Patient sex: M
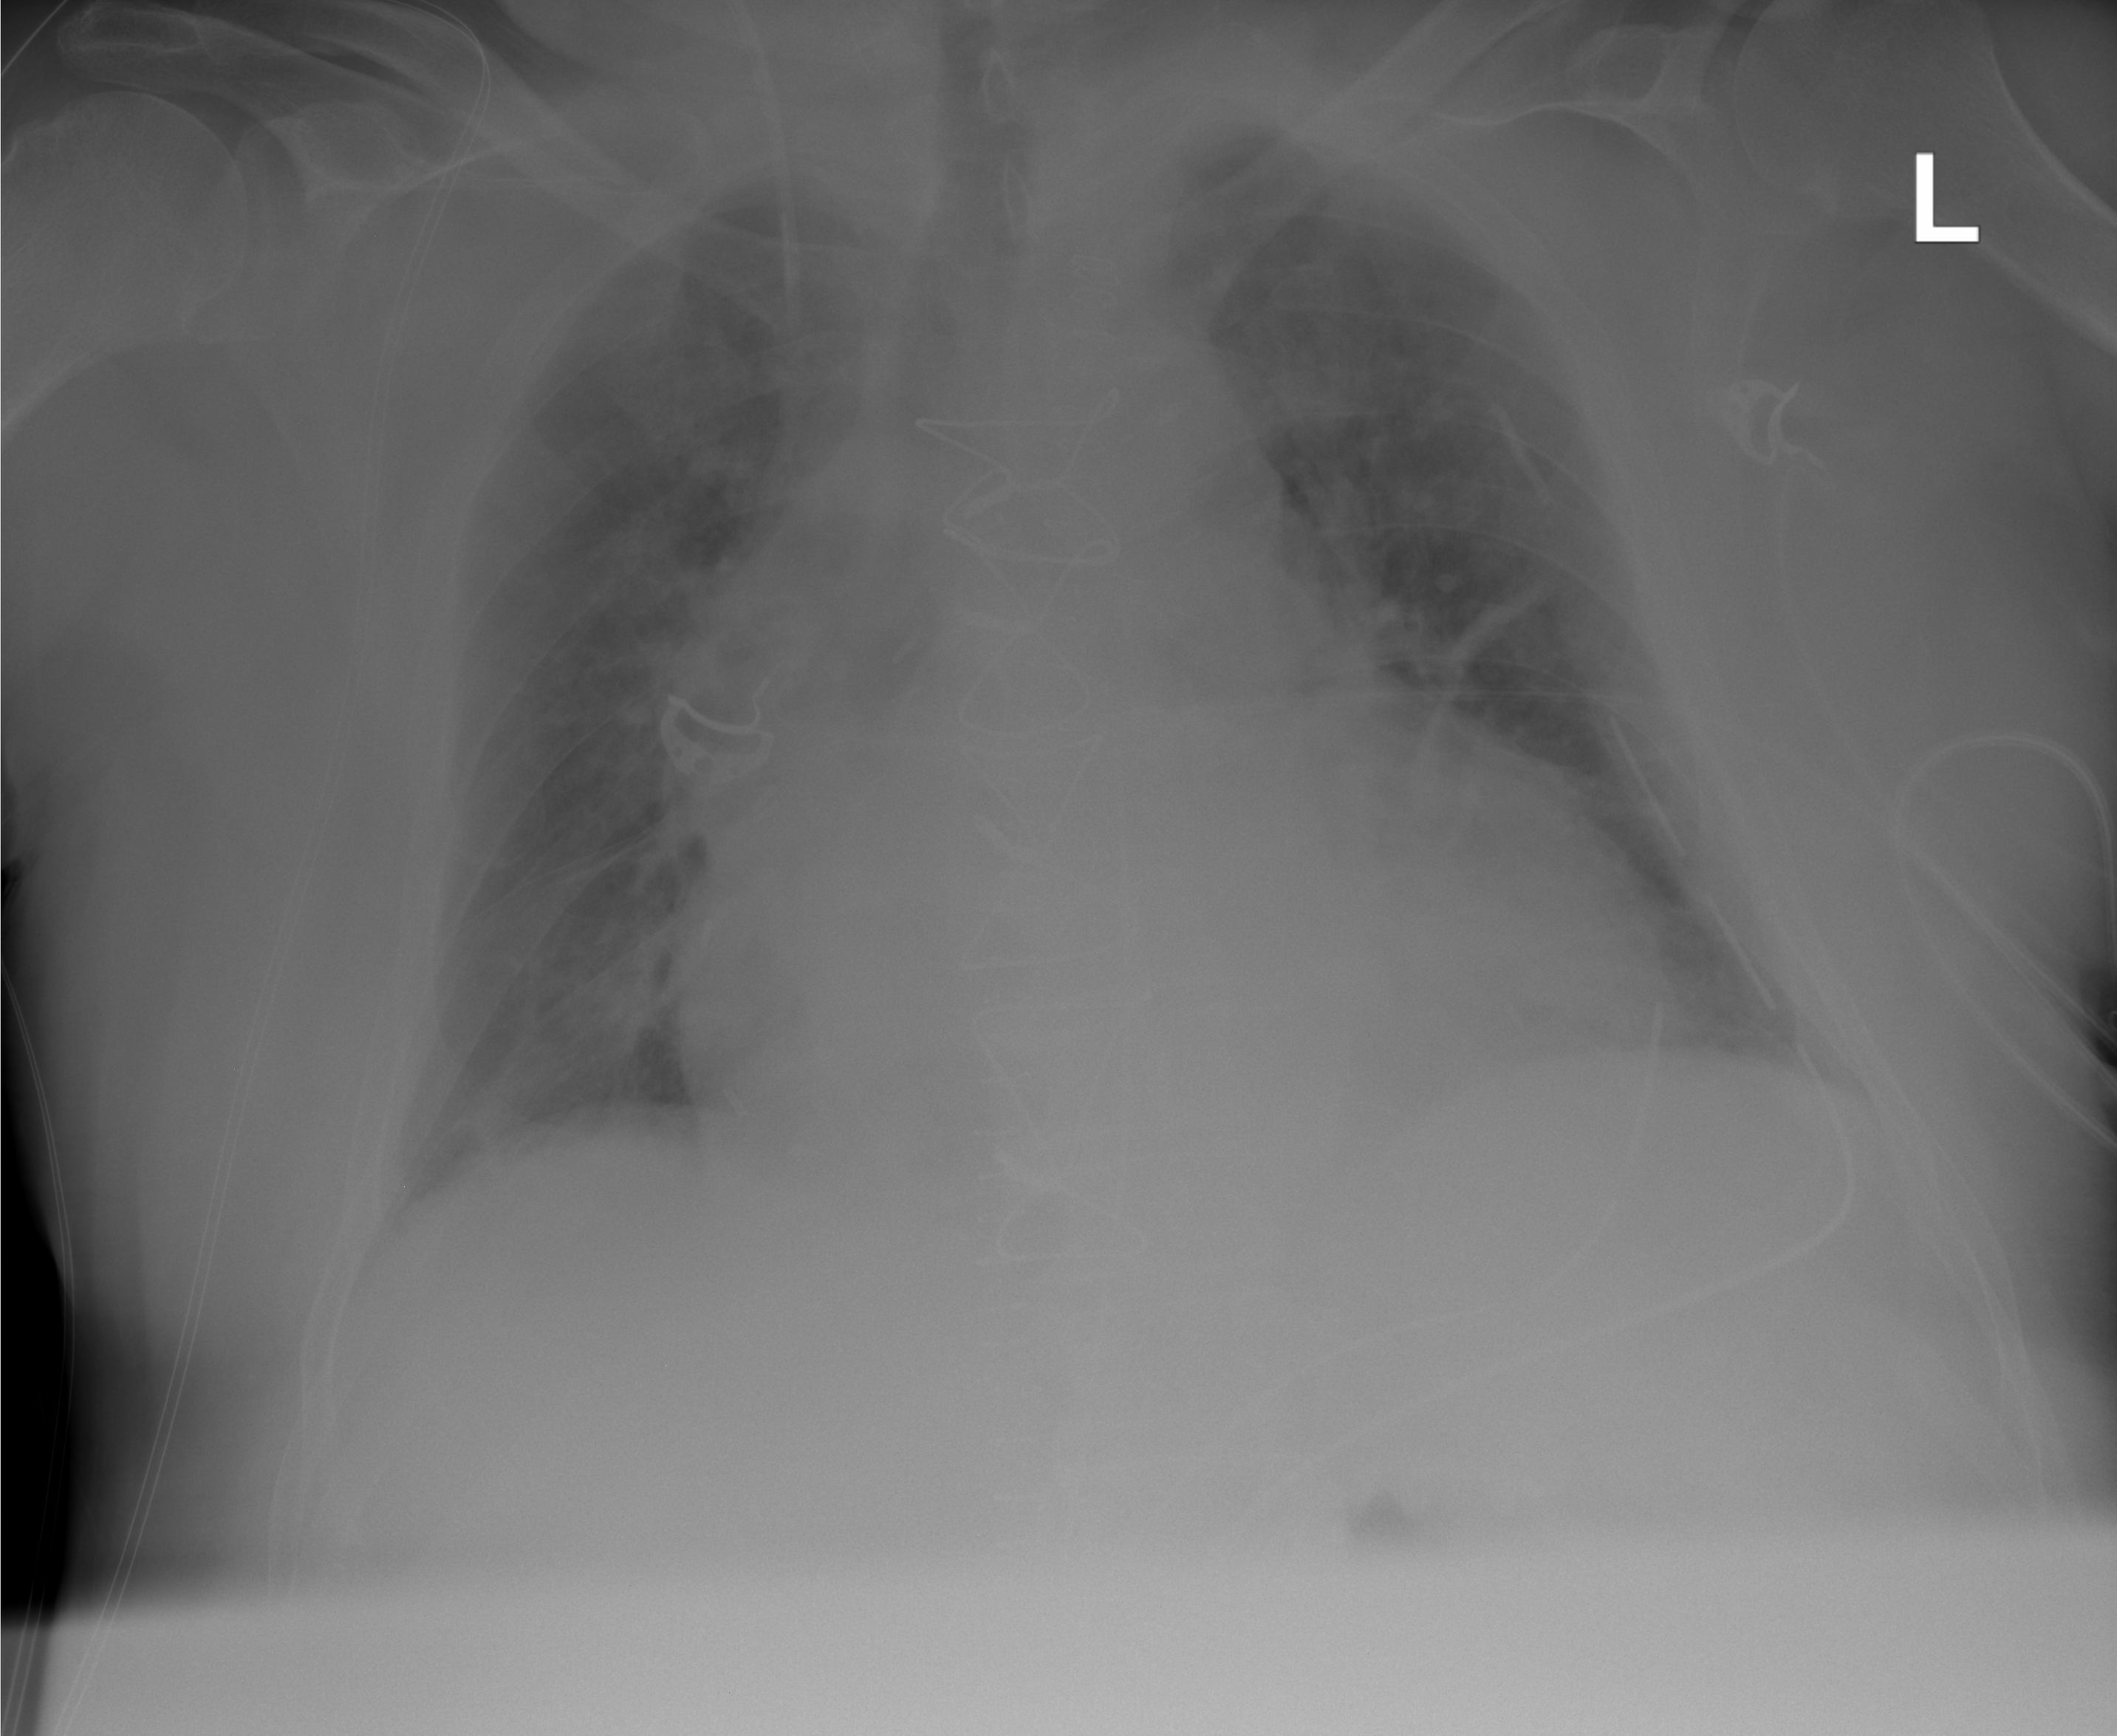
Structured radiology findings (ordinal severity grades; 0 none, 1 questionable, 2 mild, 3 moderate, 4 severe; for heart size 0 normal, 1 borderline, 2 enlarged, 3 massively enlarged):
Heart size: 3
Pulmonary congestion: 2
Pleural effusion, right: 0
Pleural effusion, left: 0
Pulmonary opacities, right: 0
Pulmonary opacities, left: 0
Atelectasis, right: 0
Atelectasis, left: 0